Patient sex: F
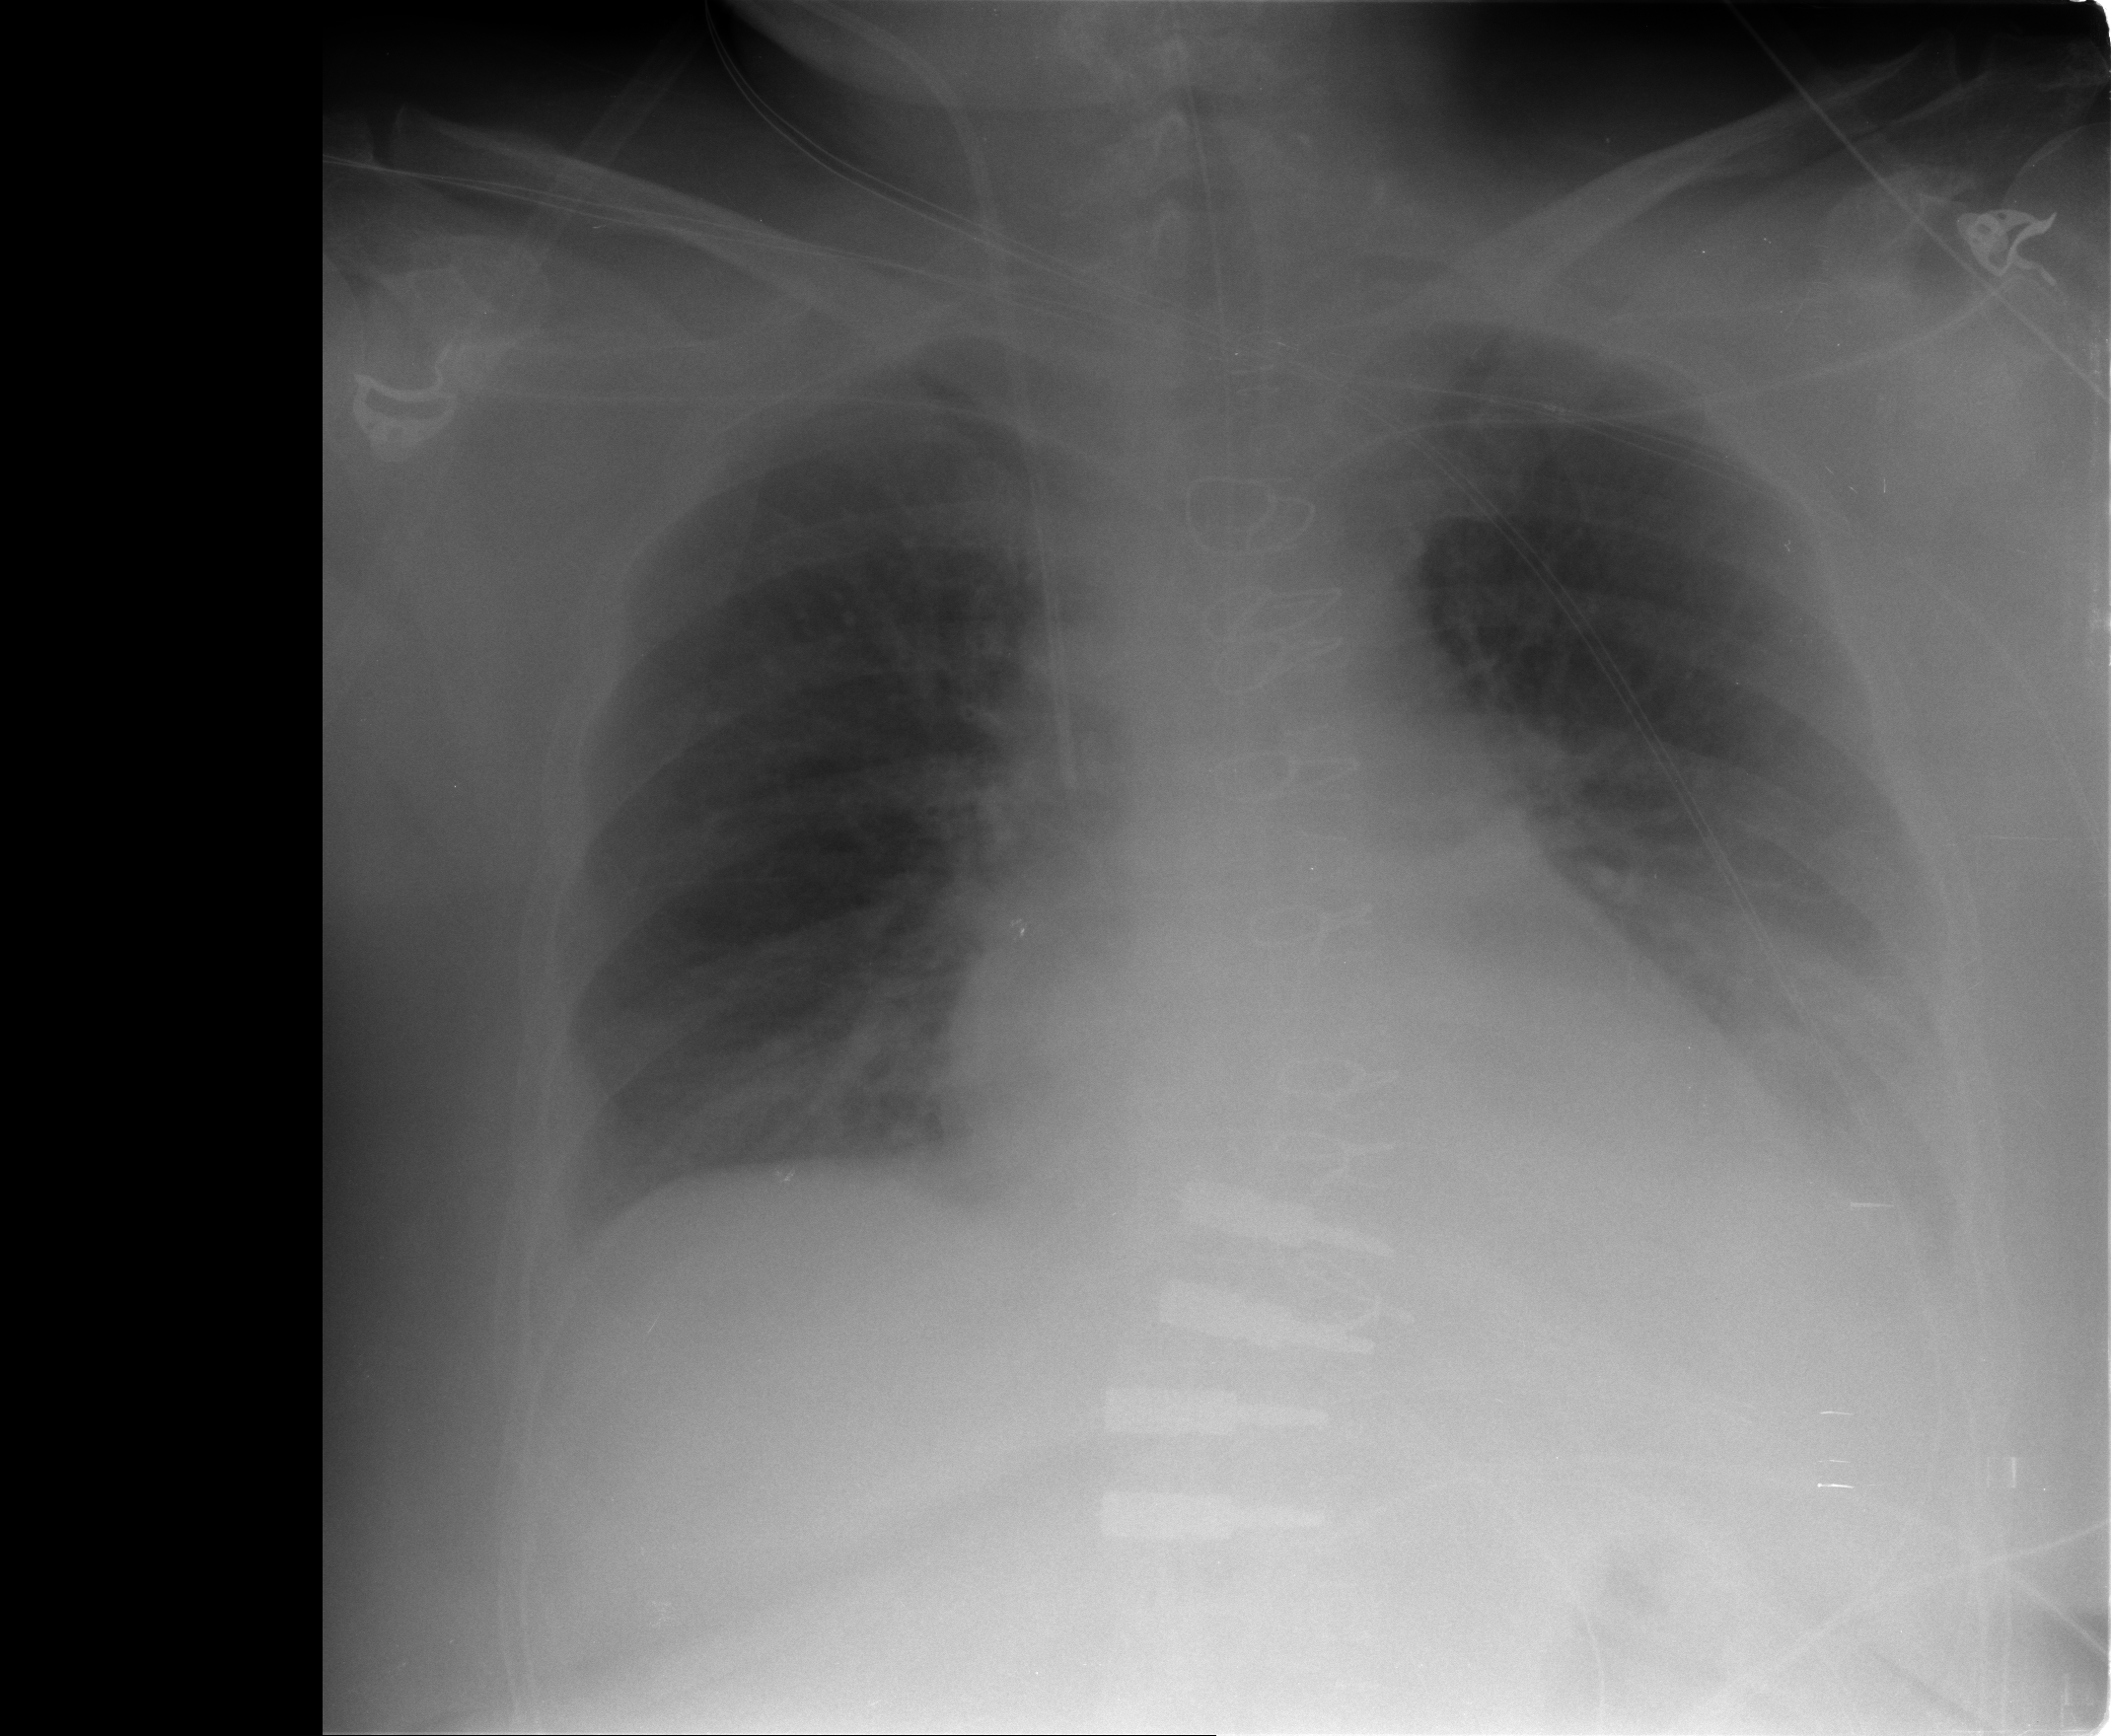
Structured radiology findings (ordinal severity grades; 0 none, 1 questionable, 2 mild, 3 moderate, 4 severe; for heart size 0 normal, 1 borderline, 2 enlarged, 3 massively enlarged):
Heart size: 0
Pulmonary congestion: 2
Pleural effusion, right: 1
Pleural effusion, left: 2
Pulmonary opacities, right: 0
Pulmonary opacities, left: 0
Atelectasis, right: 1
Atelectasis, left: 1